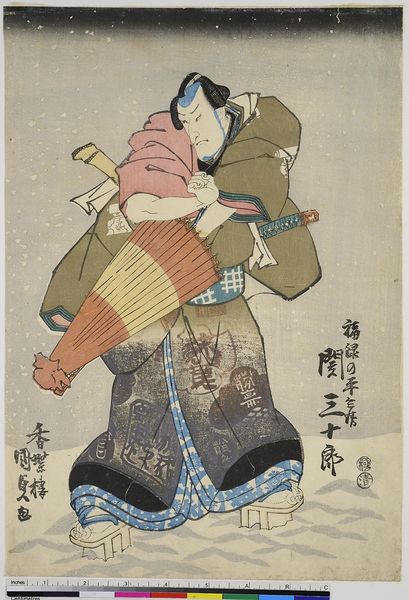
Titel: Der Schauspieler Seki Seki Sanjuro als Fukuroku no Heibe
Künstler: Utagawa Kunisada
Standort: Hamburg
Institution: Museum für Kunst und Gewerbe Hamburg
Schlagwörter: regenschirm, schirm, schnee, rock, theater, holzschnitt, japan, schuhe, druckgraphik, druckgrafik, china, zeit, schauspieler, farbholzschnitt, schauspielerin, kabuki, edo, reproduktionen, druckerzeugnisse, theateraufführung, ukiyo